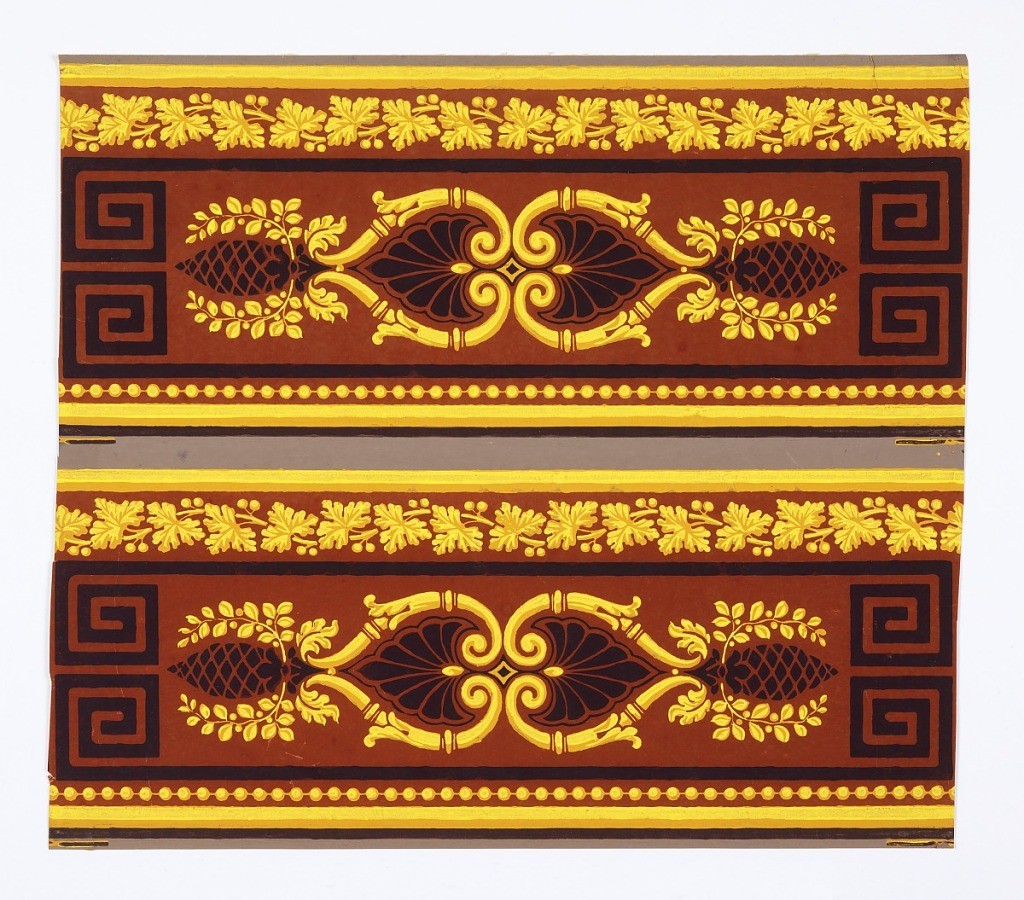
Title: borders
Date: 1815–25
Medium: Block-printed, handmade paper
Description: Two borders printed side by side on the length of paper. Central motif is a mirror image of a modified scissors scroll decorated with elements derived from pineapple, bay and palm leaf. This motif is enclosed by black lines ending in Greek Key patterns. Above is a string of leaves, below, a band of grape leaves. Yellow and black on chocolate ground.